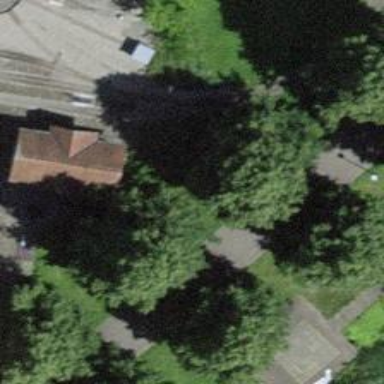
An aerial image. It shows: Miniature railway.